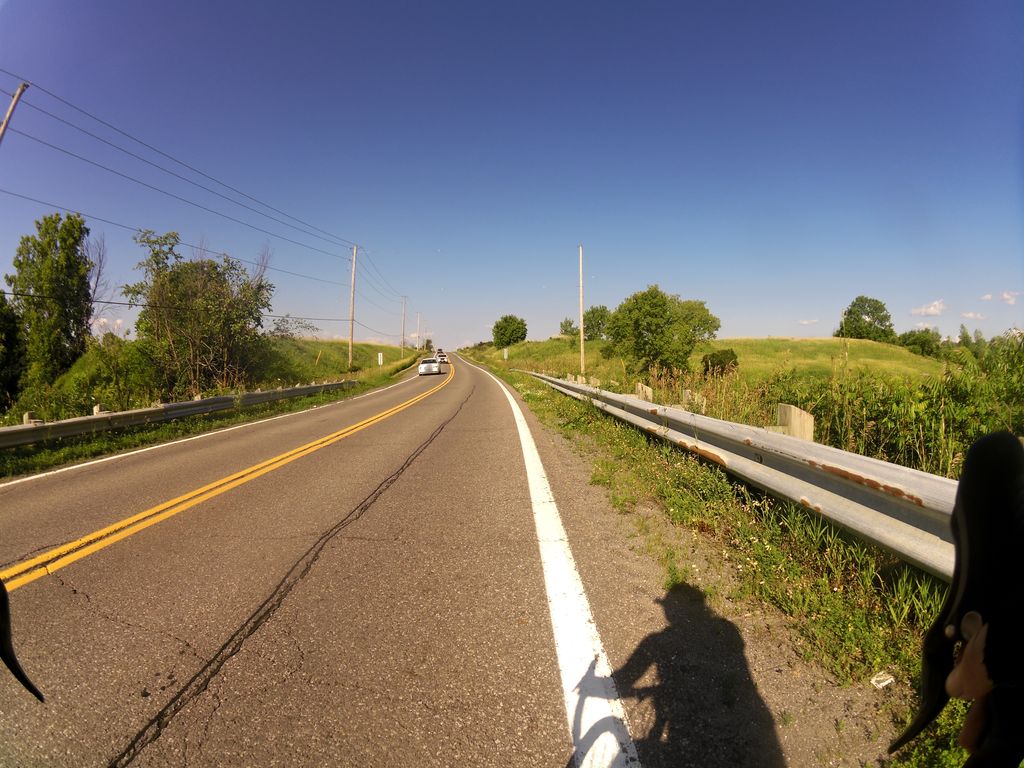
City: ottawa-gatineau